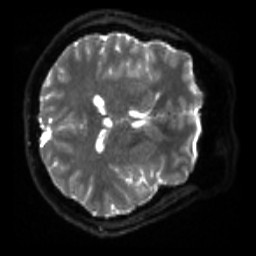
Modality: sbref
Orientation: axial
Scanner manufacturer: siemens
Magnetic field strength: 3 T
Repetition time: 4 s
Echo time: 0.0594 s